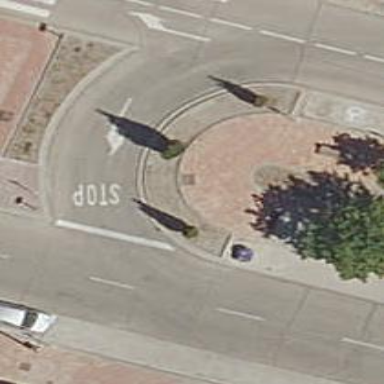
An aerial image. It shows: Stop road.